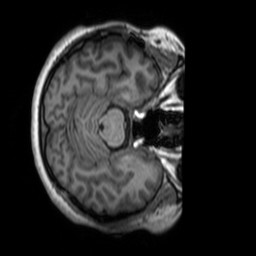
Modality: T1w
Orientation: axial
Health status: ill
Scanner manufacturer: siemens
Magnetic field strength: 3 T
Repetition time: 1.7 s
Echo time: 0.00239 s